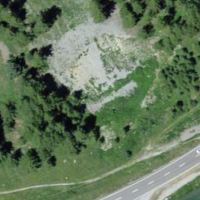
EUNIS habitat code: 26
Species observed at this site:
Eryngium alpinum
Issoria lathonia